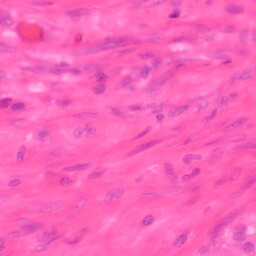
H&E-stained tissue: Colon